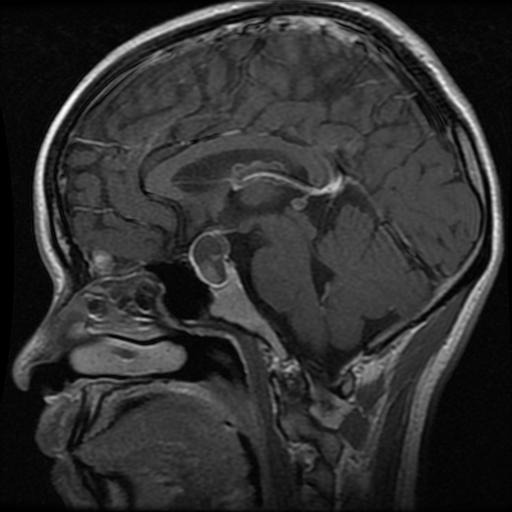
Label: pituitary